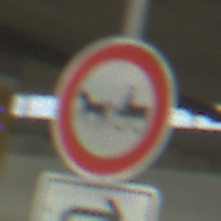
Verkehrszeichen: VerbotGespannfuhrwerke
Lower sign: RichtungsangabeDurchPfeile5
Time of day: NotSpecified
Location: Indoor (Special)
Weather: NotSpecified
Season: NotSpecified
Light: Artificial